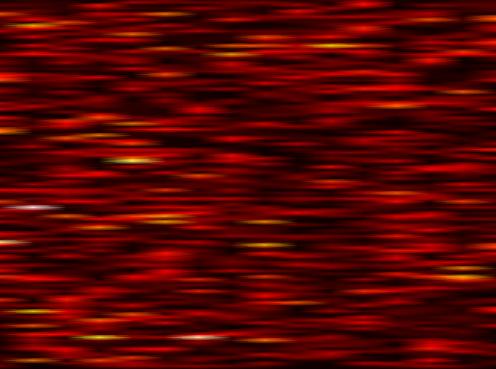
Label: FBMC